Question: I want to cut out a Part of an image.
My plan was to create a layer with a Image, but the image overflows the layer.
It should look like this example:

Any ideas? Thanks.
'''
using (CGLayer starLayer = CGLayer.Create (g, rect.Size)) {
// set fill to blue
starLayer.Context.SetFillColor (0f, 0f, 1f, 0.4f);
starLayer.Context.AddLines (myStarPoints);
starLayer.Context.AddQuadCurveToPoint(this.points [3].X, this.points [3].Y, this.points [2].X, this.points [2].Y);
starLayer.Context.AddQuadCurveToPoint(this.points [5].X, this.points [5].Y, this.points [4].X, this.points [4].Y);
starLayer.Context.FillPath ();
double width = Math.Abs((double)(this.points [1].X - this.points [0].X));
float prop = this.tmpimage.Size.Width / (float)width;
float height = (this.tmpimage.Size.Height / prop);
double centerteeth = (Math.Sqrt (Math.Pow ((this.points [4].X - this.points [2].X), 2.0) + Math.Pow ((this.points [4].Y - this.points [2].Y), 2.0))) / 2 - (width/2);
starLayer.Context.DrawImage (new RectangleF ((float)centerteeth + this.points[2].X, this.points [2].Y, (float)width, height), this.imagerotated.CGImage);
// draw the layer onto our screen
float starYPos = 5;
float starXPos = 5;
g.DrawLayer (starLayer, new PointF (starXPos, starYPos));
}
'''
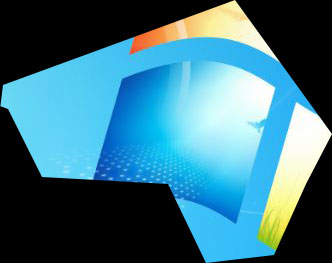
Answer: Now I found a solution that worked for me, thank you for help anyway.
The imagesublayer is movable in the mainlayer.
Thats my solution:
'''
CALayer imageLayer = new CALayer (Layer);
imageLayer.Frame = Layer.Bounds;
imageLayer.BackgroundColor = UIColor.Black.CGColor;
CAShapeLayer maskLayer = new CAShapeLayer();
maskLayer.FillRule = CAShapeLayer.FillRuleEvenOdd;
maskLayer.Frame = Frame;
double width = Math.Abs((double)(this.points [1].X - this.points [0].X));
float prop = this.tmpimage.Size.Width / (float)width;
float height = (this.tmpimage.Size.Height / prop);
CALayer lay = new CALayer ();
lay.Bounds = new RectangleF (0, 0, (float)width, height);
lay.Position = this.points[6];
lay.Contents = this.tmpimage.CGImage;
layers [6] = lay;
imageLayer.AddSublayer (lay);
CGPath p1 = new CGPath();
p1.MoveToPoint (this.points [2]);
p1.AddQuadCurveToPoint(this.points [3].X, this.points [3].Y, this.points [4].X, this.points [4].Y);
p1.AddQuadCurveToPoint(this.points [5].X, this.points [5].Y, this.points [2].X, this.points [2].Y);
maskLayer.Path = p1;
imageLayer.Mask = maskLayer;
Layer.AddSublayer (imageLayer);
CAShapeLayer pathLayer1 = new CAShapeLayer ();
pathLayer1.Path = maskLayer.Path;
pathLayer1.LineWidth = 0f;
pathLayer1.StrokeColor = UIColor.Clear.CGColor;
pathLayer1.FillColor = UIColor.Clear.CGColor;
Layer.AddSublayer (pathLayer1);
'''